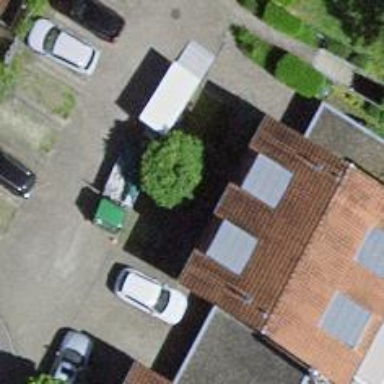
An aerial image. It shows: Simple and straightforward house.